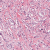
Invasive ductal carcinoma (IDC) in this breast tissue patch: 1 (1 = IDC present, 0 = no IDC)